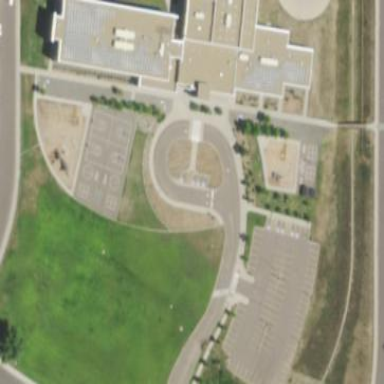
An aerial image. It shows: School.